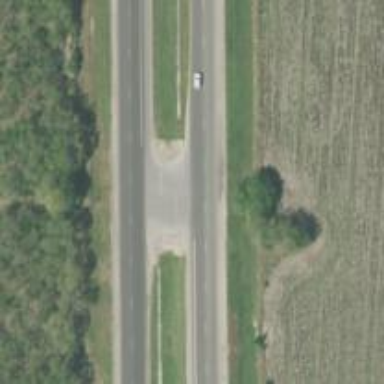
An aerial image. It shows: Primary link highway with asphalt surface.